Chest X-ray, AP view. Patient: 48 years old, sex M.
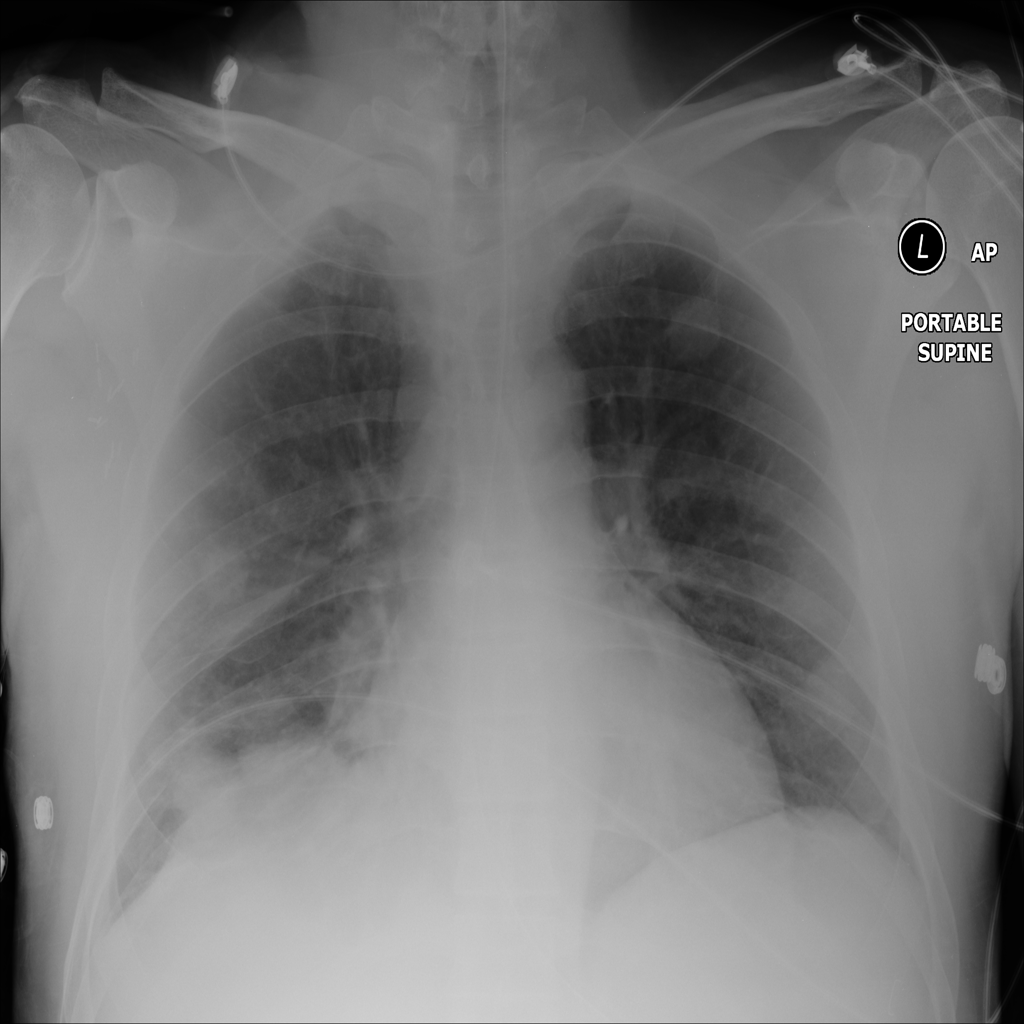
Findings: No Finding